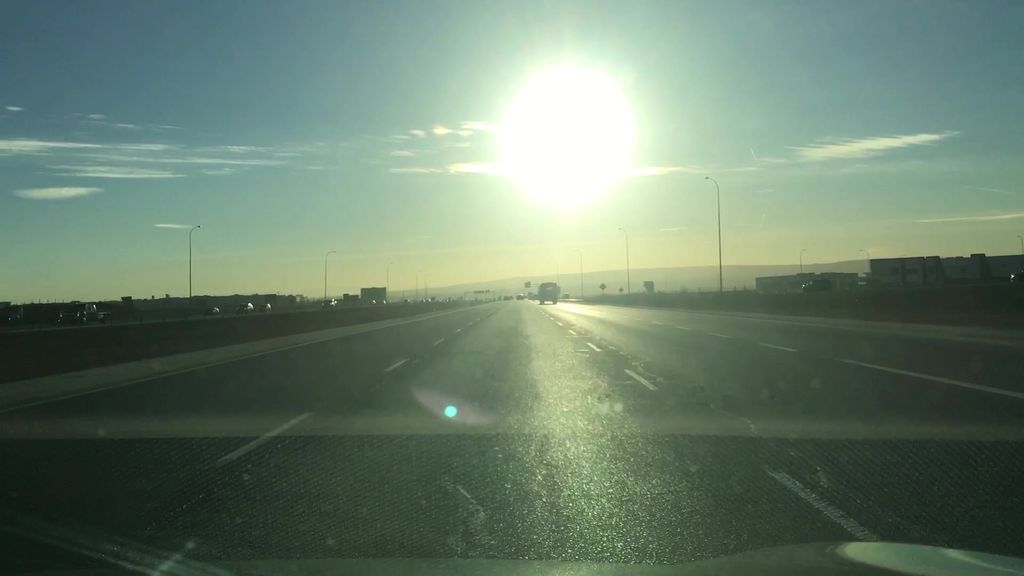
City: calgary